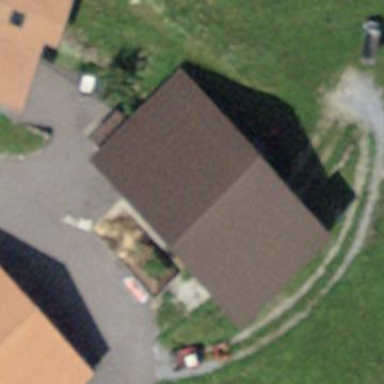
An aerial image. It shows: Rural barn.